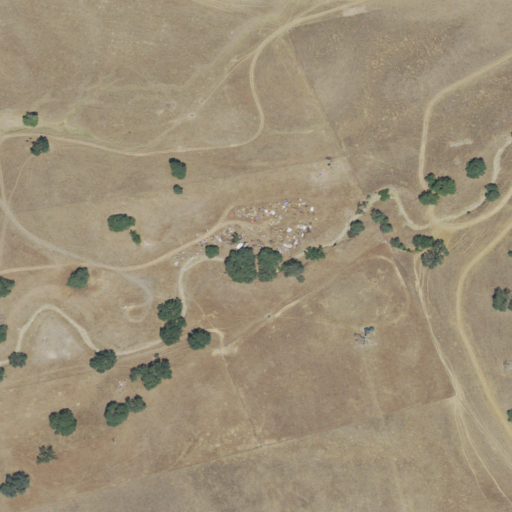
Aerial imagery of valley in California named Harris Canyon containing grassland and shrub